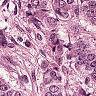
Metastatic tissue present: yes